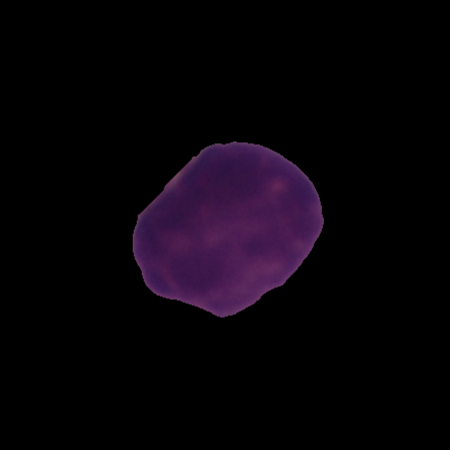
Label: healthy